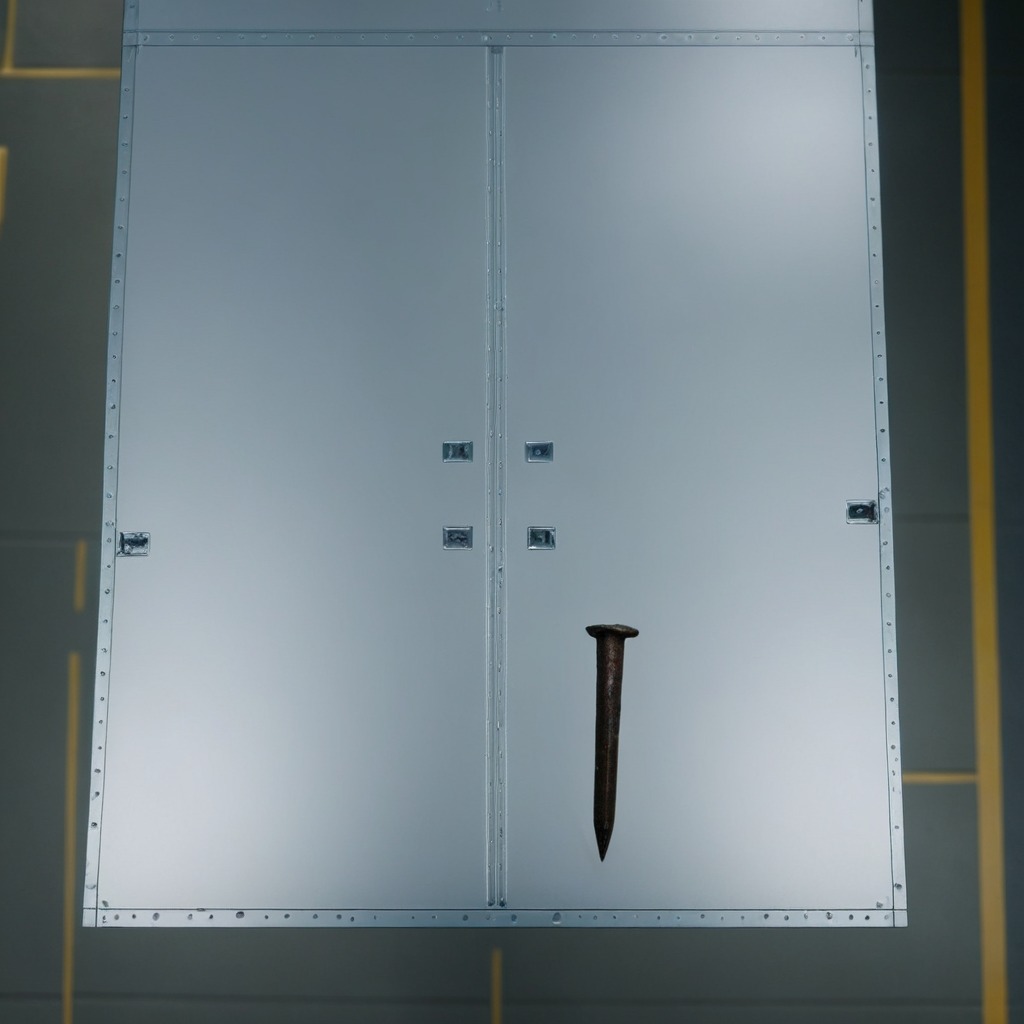
An iron nail is lying on the toolbox surface in an airplane hangar workshop.